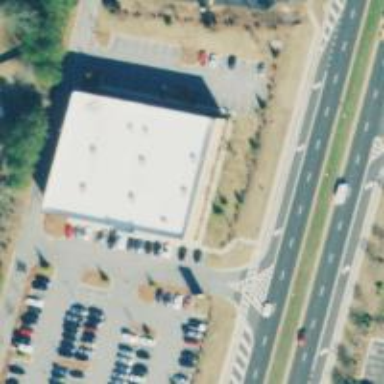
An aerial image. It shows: Building used as fitness center.